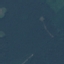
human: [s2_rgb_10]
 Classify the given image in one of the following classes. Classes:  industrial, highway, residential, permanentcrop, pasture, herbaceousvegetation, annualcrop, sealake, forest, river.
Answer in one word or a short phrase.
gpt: Forest